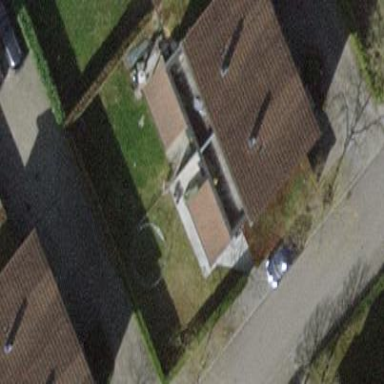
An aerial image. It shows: Terrace building with skillion roof shape.